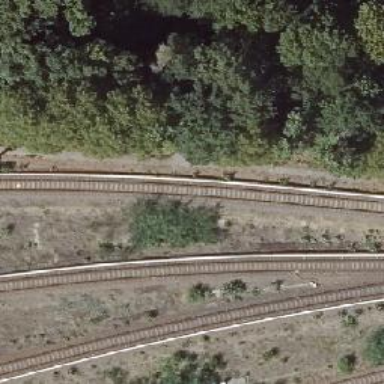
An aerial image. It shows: Siding service for electrified light rail.